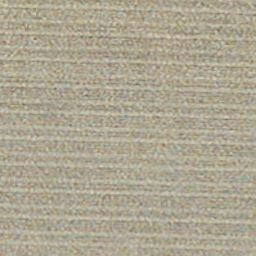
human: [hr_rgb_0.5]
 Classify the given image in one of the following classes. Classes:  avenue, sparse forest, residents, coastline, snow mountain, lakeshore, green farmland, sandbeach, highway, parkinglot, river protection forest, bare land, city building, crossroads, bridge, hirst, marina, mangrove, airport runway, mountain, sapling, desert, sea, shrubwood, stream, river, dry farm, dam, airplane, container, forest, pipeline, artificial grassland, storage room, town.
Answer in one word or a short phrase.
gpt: dry farm